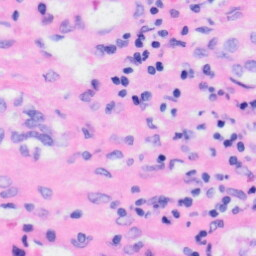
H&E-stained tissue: Liver